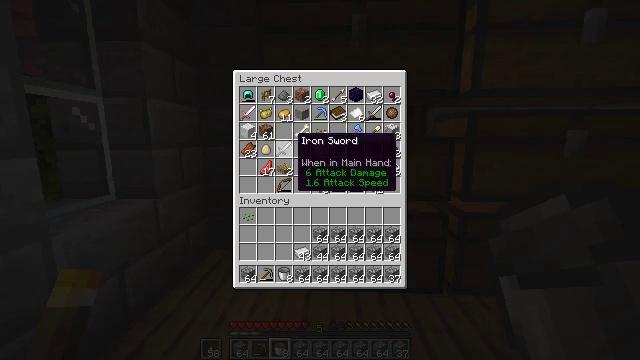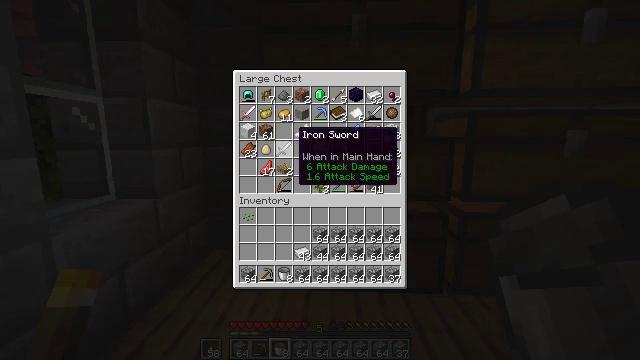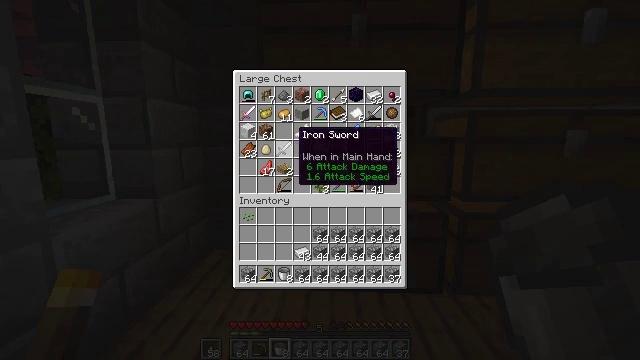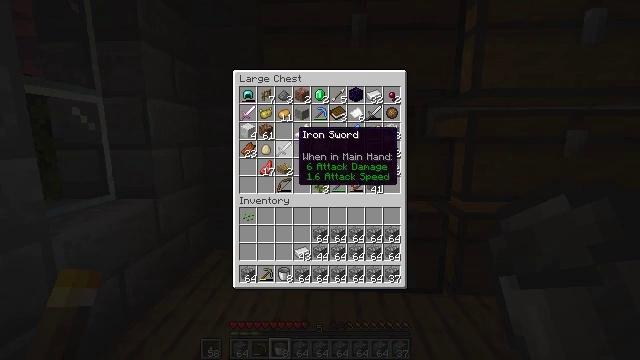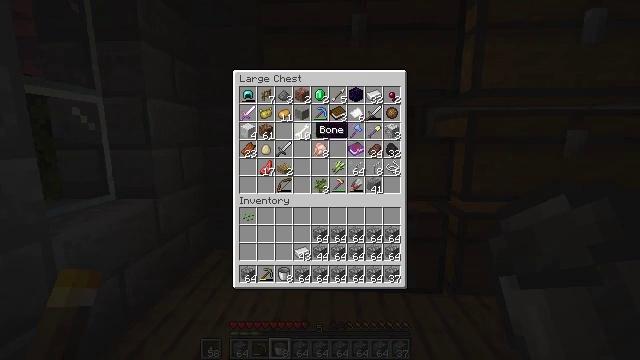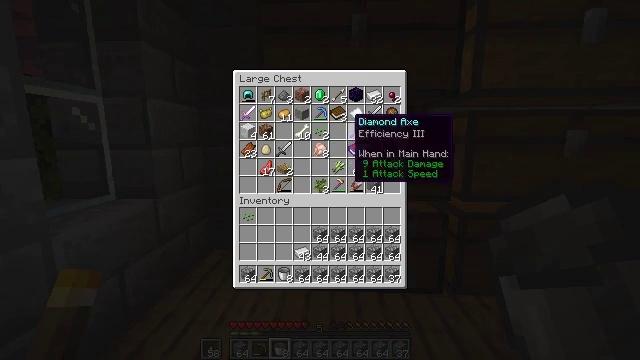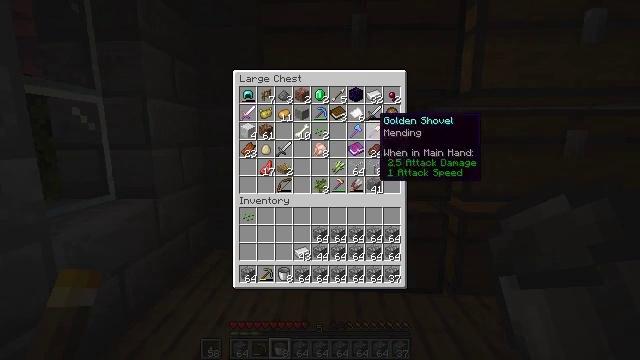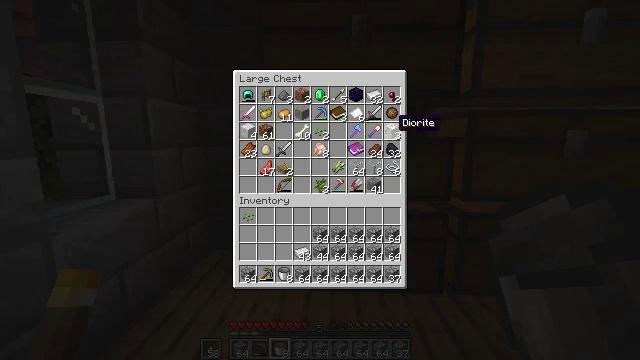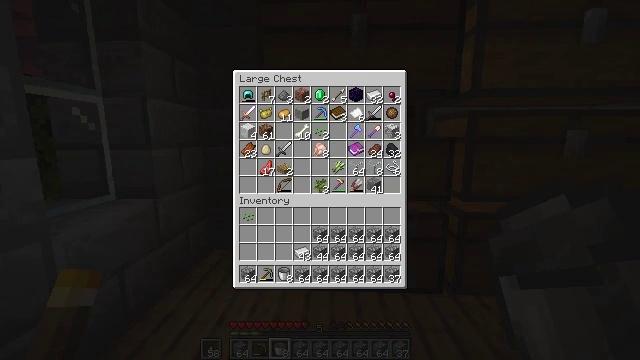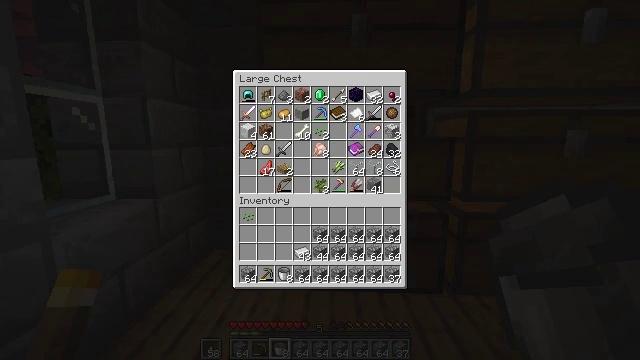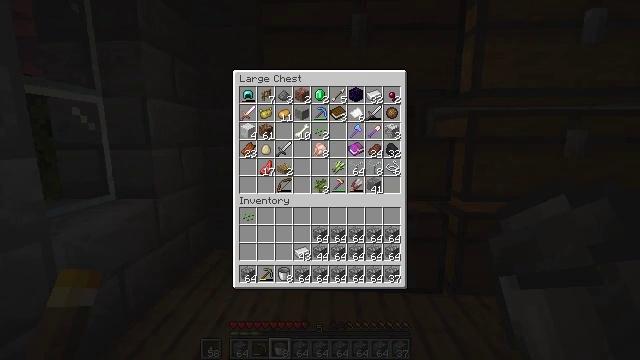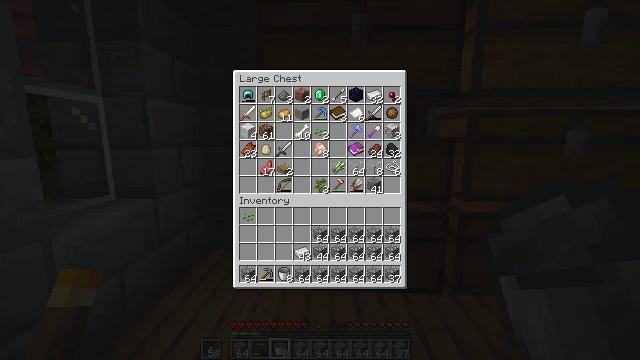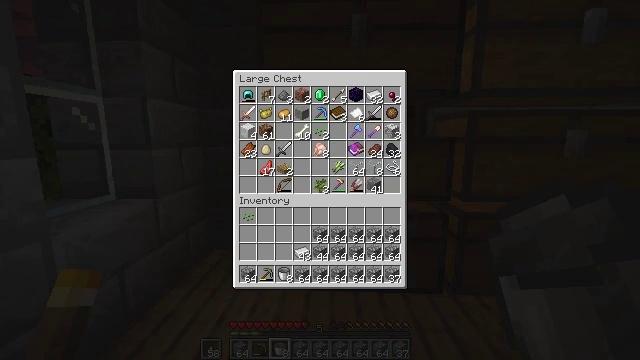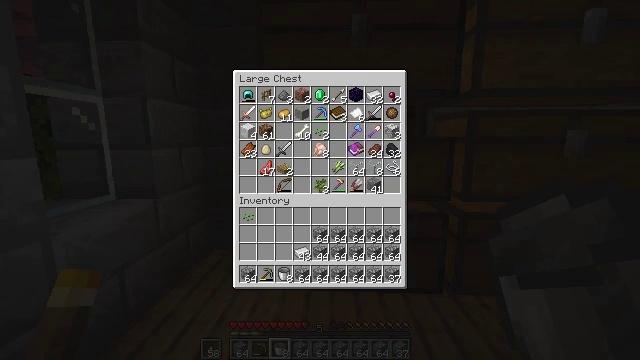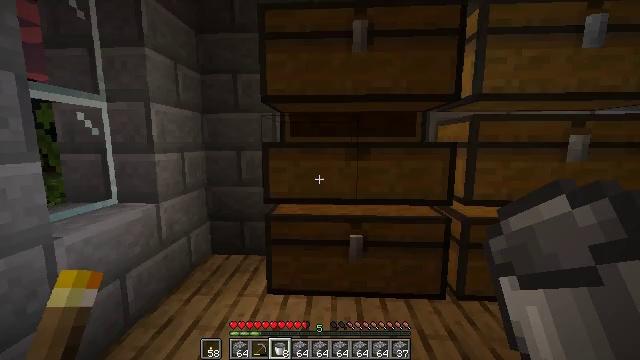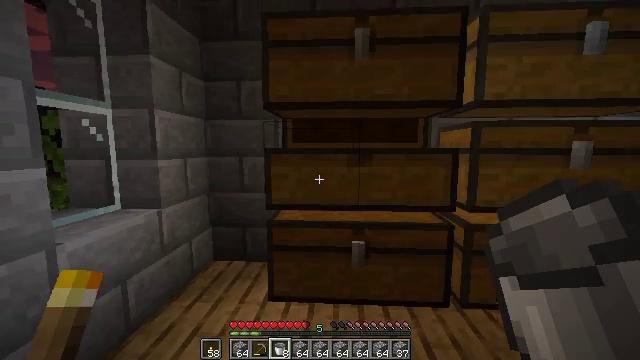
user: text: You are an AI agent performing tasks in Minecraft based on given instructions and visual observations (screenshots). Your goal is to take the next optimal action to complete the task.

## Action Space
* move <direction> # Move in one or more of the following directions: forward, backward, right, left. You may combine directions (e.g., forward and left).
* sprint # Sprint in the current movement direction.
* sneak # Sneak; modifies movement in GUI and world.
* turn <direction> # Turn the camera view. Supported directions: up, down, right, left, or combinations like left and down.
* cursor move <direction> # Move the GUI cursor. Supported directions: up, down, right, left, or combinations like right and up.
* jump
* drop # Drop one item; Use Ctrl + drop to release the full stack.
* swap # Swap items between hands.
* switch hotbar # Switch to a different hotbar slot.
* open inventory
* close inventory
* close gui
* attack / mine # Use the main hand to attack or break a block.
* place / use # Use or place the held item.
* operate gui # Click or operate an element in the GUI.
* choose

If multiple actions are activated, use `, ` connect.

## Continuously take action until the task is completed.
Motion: motion action
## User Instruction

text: Interact with the crafting table to get a dark oak trapdoor.
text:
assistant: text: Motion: no_op
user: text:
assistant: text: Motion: no_op
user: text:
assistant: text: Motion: no_op
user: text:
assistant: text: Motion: cursor move right
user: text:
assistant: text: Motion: cursor move right and up
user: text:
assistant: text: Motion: cursor move right
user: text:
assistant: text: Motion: cursor move right
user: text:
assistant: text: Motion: cursor move right
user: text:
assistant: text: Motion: cursor move right and up
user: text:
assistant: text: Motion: no_op
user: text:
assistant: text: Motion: no_op
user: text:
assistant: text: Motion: no_op
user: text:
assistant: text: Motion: no_op
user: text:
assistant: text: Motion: no_op
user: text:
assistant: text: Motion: turn up, close gui
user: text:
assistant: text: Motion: turn up
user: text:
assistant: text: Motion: turn up
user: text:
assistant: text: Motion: turn right and up
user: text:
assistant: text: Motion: turn up
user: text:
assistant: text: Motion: turn up
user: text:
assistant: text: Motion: turn up
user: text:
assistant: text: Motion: no_op
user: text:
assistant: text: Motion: use / place
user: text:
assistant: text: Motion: use / place
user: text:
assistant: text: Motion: use / place
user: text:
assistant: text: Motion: use / place
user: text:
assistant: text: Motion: no_op
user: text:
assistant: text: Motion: open gui
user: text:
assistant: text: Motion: no_op
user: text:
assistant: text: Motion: no_op